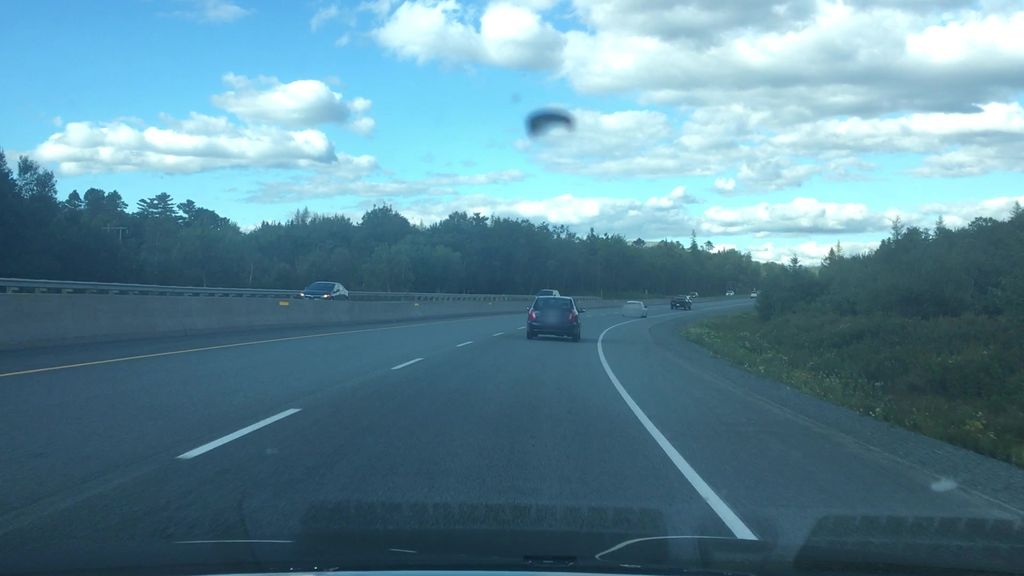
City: halifax